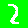
Digit: 2